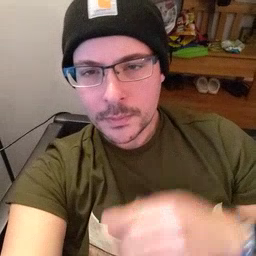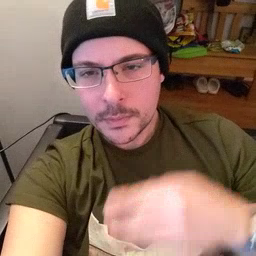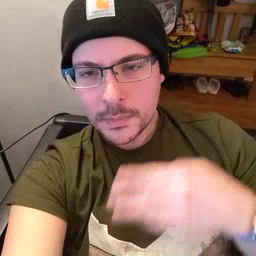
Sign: where